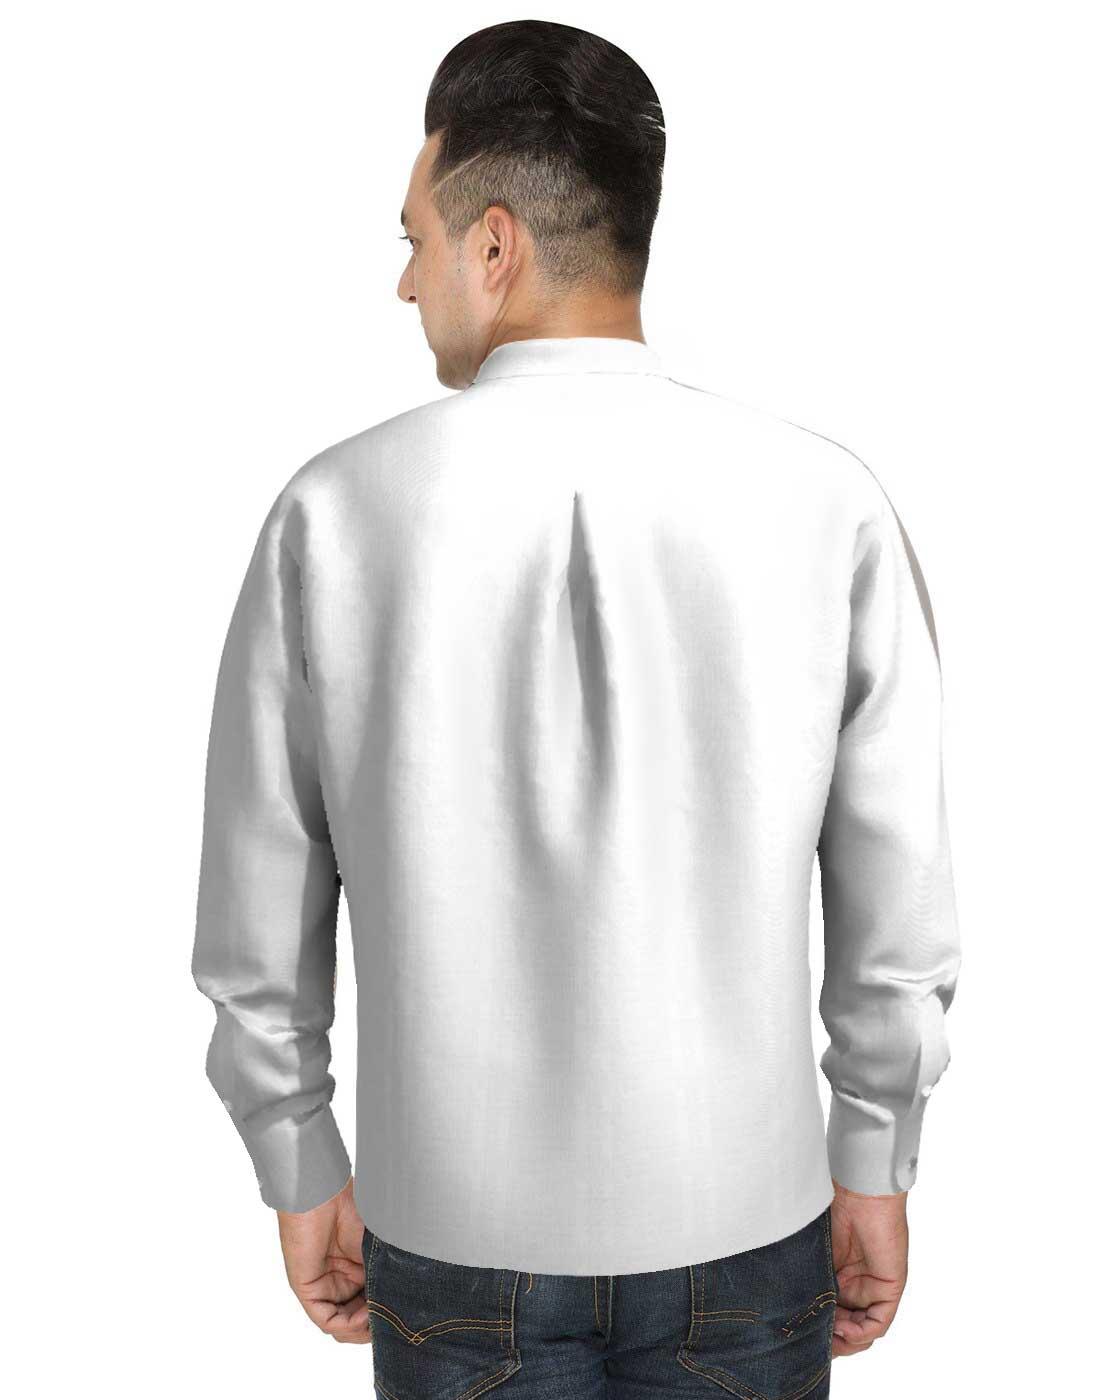
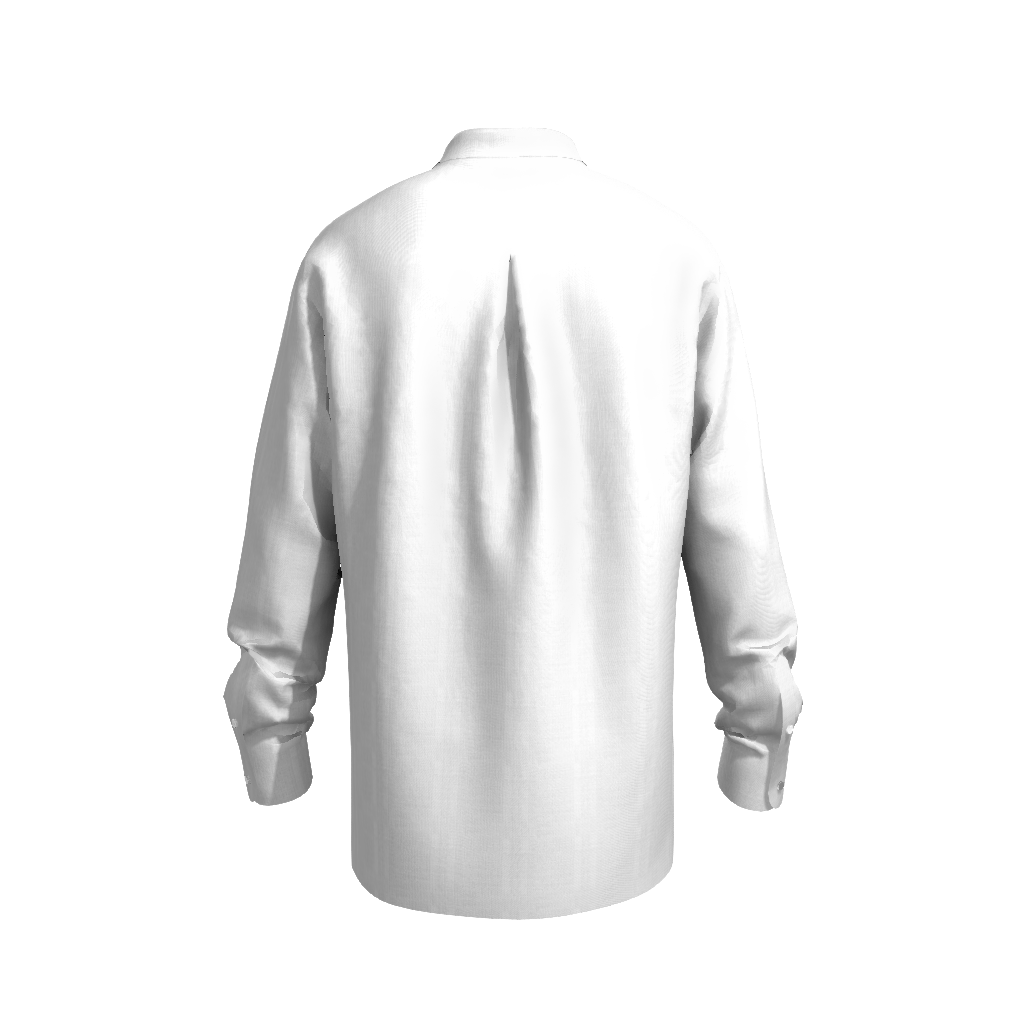
Clothing description: white regular fit button up tee